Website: home-depot
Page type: payment
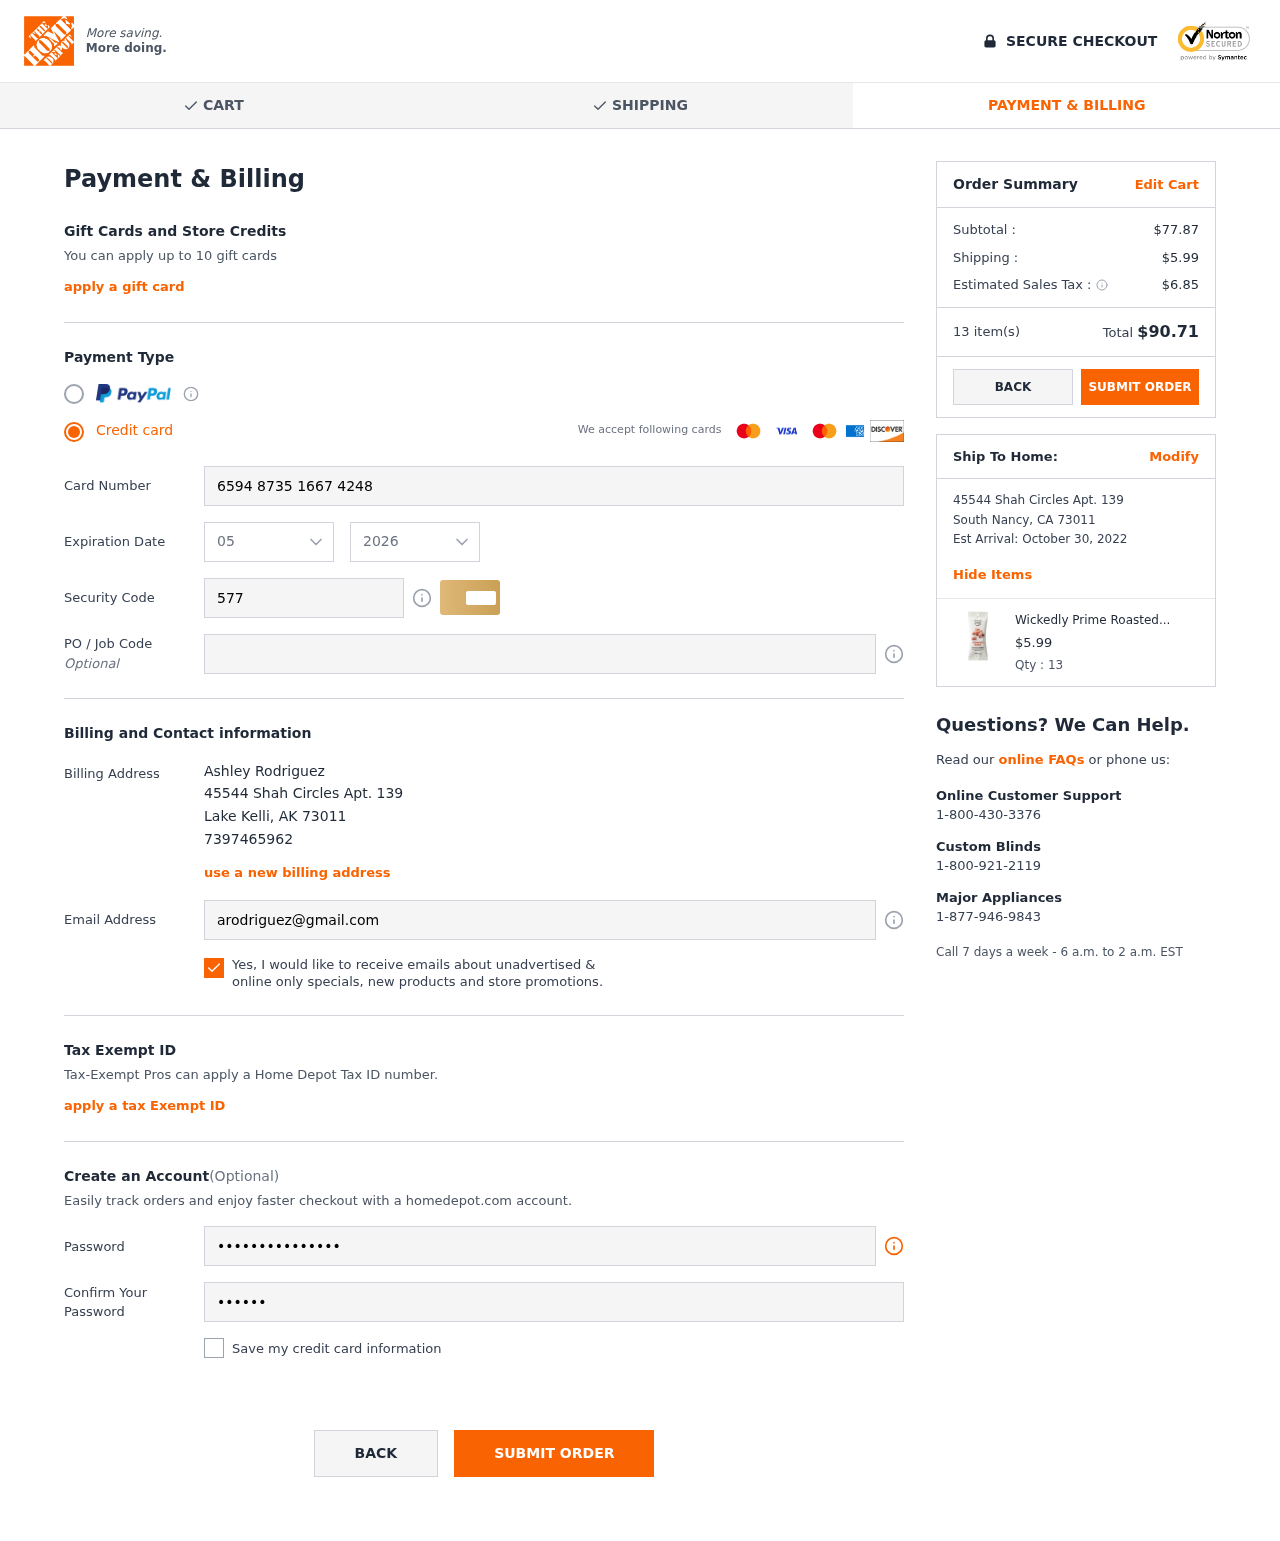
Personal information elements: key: PII_CARD_CVV
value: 577
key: PII_CARD_EXPIRY_MONTH
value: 05
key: PII_CARD_EXPIRY_YEAR
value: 26
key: PII_CARD_NUMBER
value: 6594 8735 1667 4248
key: PII_CITY
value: Lake Kelli
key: PII_CITY2
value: South Nancy
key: PII_EMAIL
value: arodriguez@gmail.com
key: PII_FULLNAME
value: Ashley Rodriguez
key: PII_PHONE
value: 7397465962
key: PII_POSTCODE
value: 73011
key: PII_POSTCODE2
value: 73011
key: PII_STATE_ABBR
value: AK
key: PII_STATE_ABBR2
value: CA
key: PII_STREET
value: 45544 Shah Circles Apt. 139
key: PII_STREET2
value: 45544 Shah Circles Apt. 139
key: PII_POSTCODE_FULL
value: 73011
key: PII_POSTCODE_NUMERIC
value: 73011
Product elements: key: PRODUCT1_NAME
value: Wickedly Prime Roasted Almonds, Cinnamon-Sugar, Snack Pack, 1.5 Ounce (Pack of 15)
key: PRODUCT1_PRICE
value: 5.99
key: PRODUCT1_QUANTITY
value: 13
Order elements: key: ORDER_SUBTOTAL
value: $77.87
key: ORDER_SHIPPING_COST
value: $5.99
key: ORDER_TAX
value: $6.85
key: ORDER_NUM_ITEMS
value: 13 item(s)
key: ORDER_TOTAL
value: $90.71
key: ORDER_DELIVERY_DATE
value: October 30, 2022